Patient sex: M
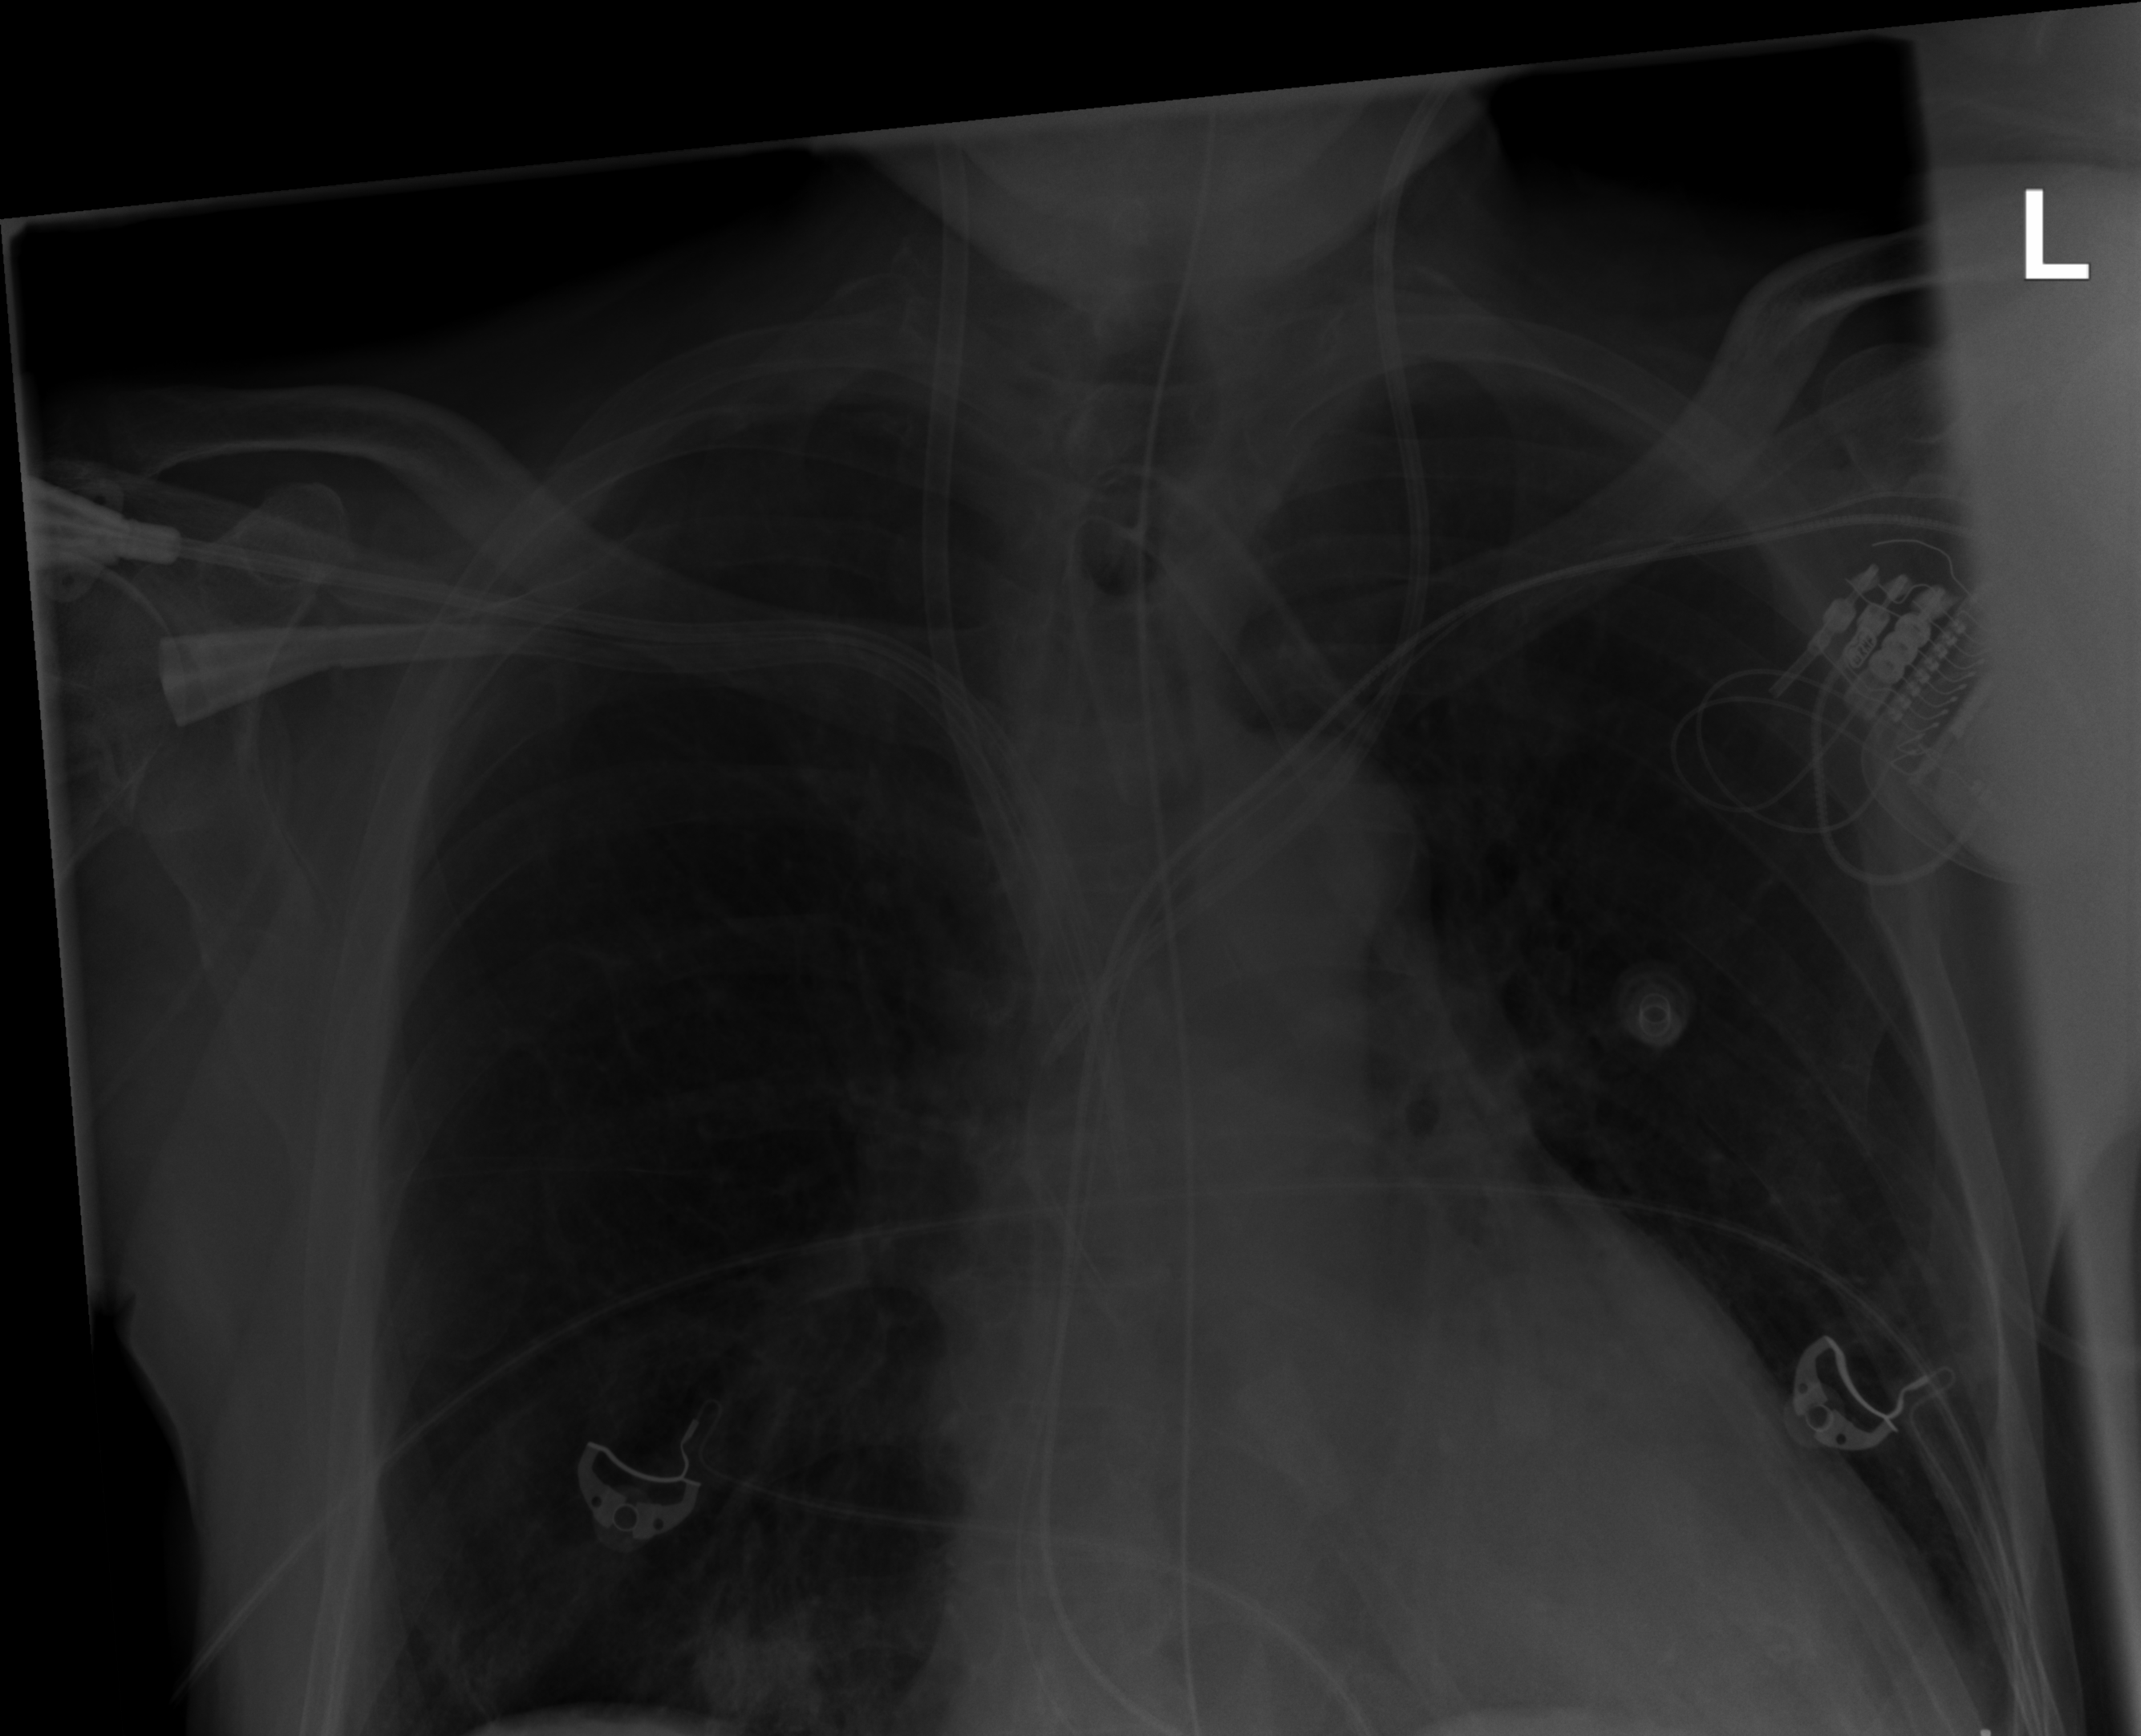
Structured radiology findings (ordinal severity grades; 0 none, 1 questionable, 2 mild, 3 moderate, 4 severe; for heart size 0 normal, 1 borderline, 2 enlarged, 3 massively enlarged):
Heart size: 2
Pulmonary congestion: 0
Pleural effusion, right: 0
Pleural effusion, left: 1
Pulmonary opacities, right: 2
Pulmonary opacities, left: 0
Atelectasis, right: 2
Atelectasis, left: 0